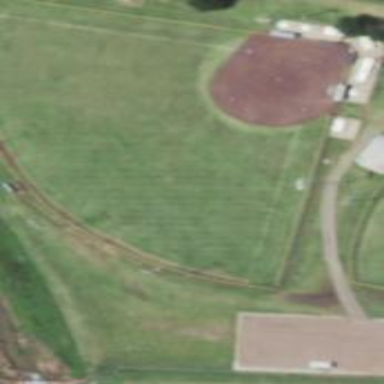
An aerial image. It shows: Baseball pitch for leisure and sports activities.